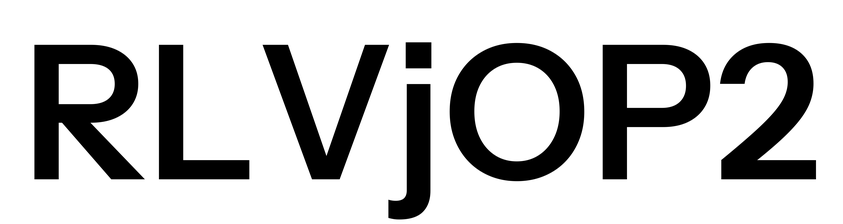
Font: InstrumentSans_SemiBold